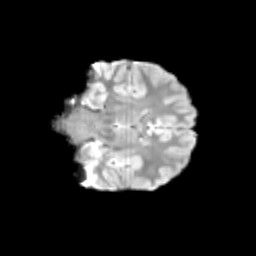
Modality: T2w
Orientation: coronal
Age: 11
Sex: male
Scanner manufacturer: siemens
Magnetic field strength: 3 T
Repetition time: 3.8 s
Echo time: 0.07 s